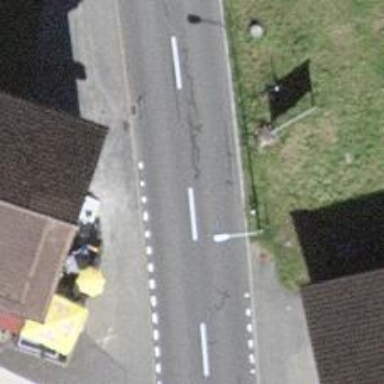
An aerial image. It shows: Secondary road with asphalt surface.